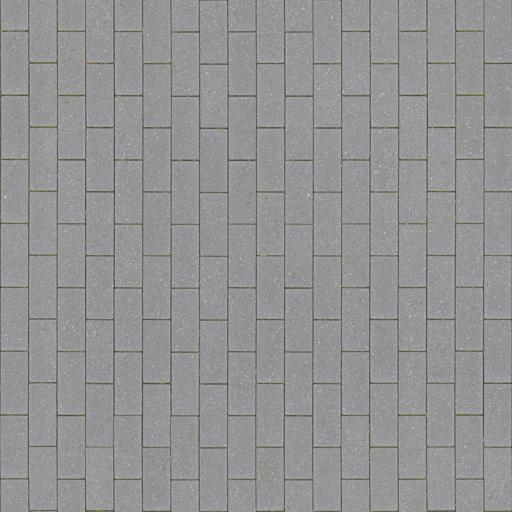
Tags: clean floor grey minimalist modern pavement paving stones stone